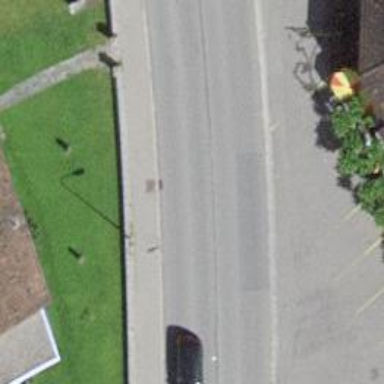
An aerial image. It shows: Secondary road with asphalt surface and separate sidewalk.